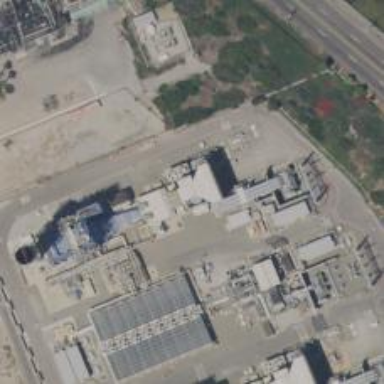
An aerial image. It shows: Gas-powered generator. It is gas turbine type generator.